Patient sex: F
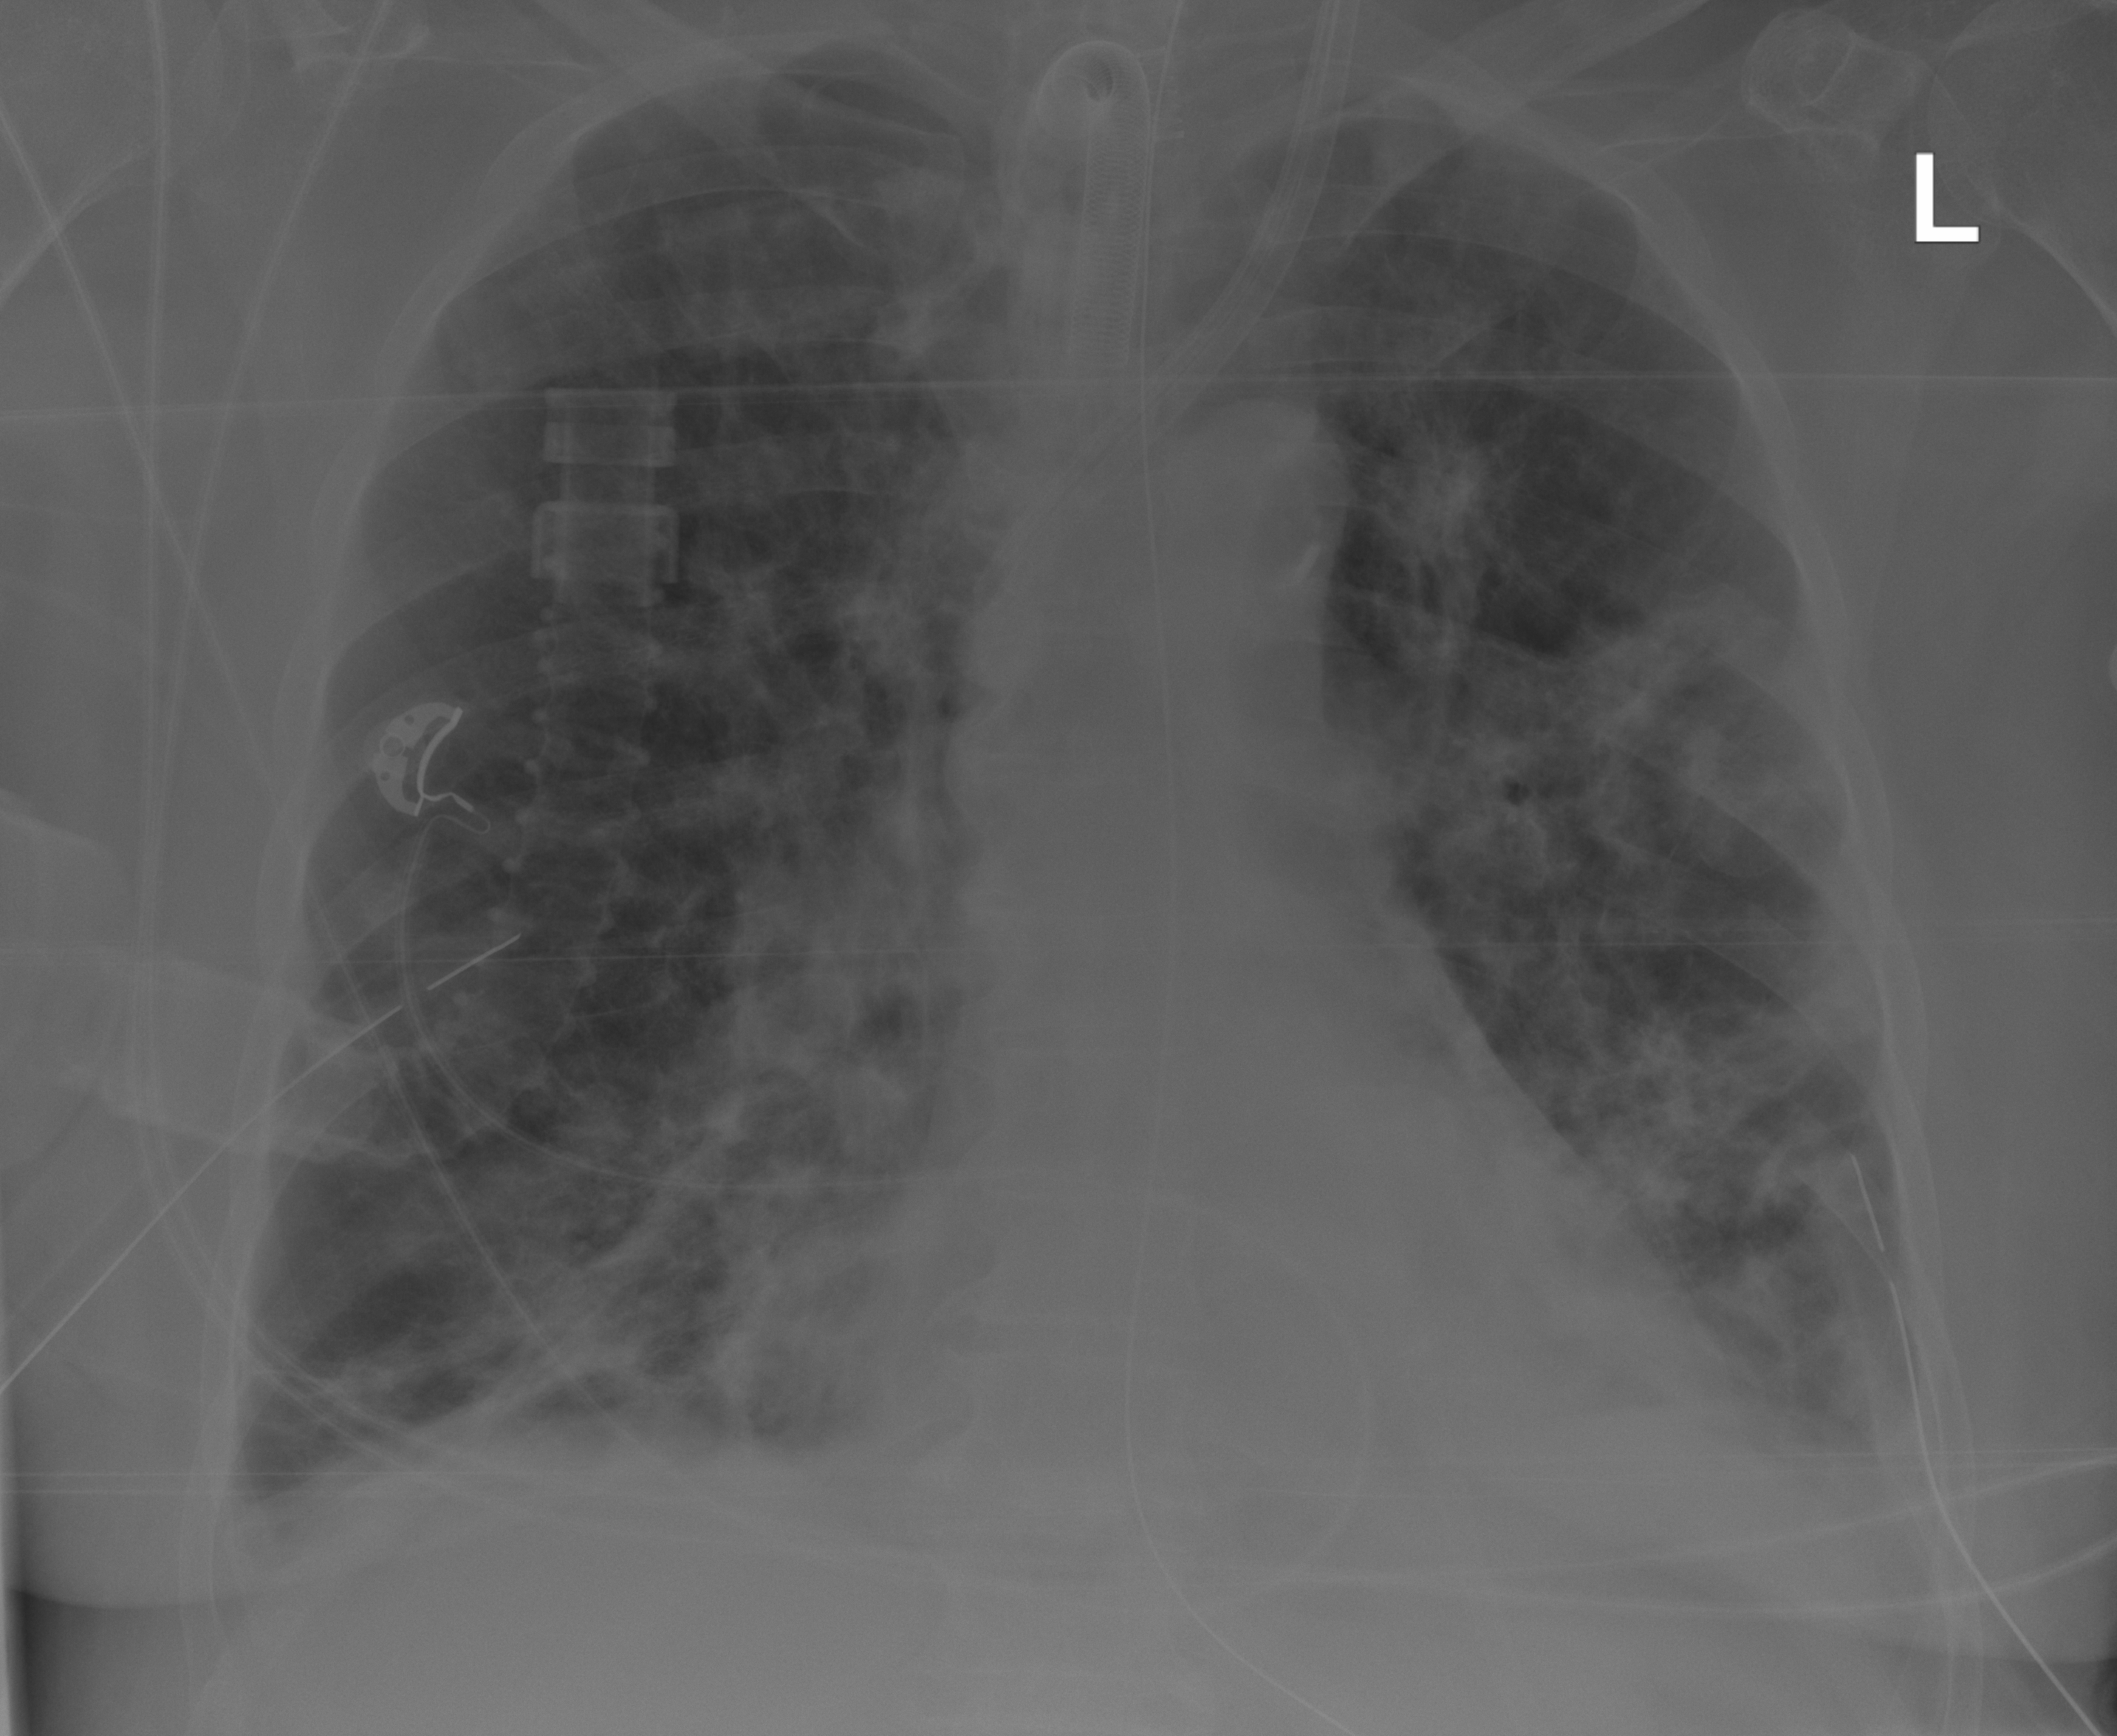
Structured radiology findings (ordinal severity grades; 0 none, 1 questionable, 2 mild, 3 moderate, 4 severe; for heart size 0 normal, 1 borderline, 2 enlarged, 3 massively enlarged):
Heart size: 0
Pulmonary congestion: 2
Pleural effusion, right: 2
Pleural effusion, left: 2
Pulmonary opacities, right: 3
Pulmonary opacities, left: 3
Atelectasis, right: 2
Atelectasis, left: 2